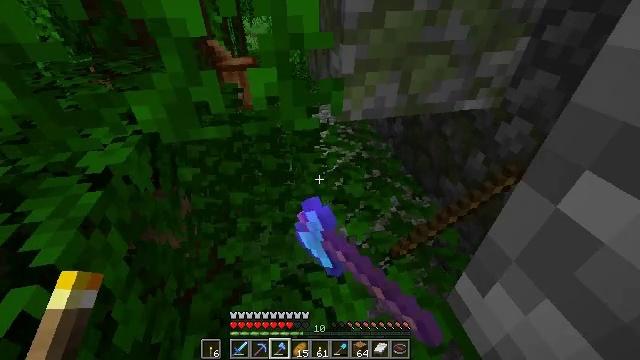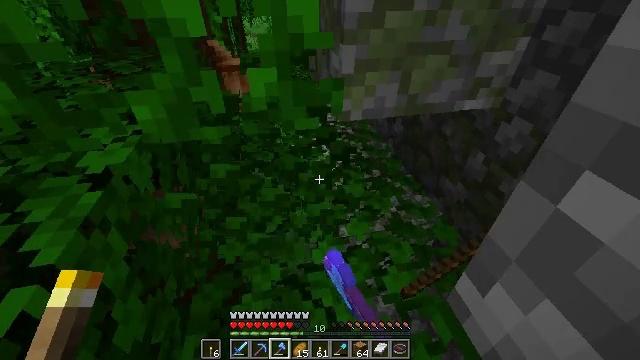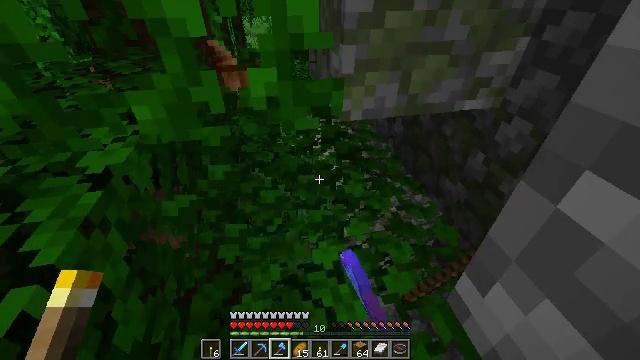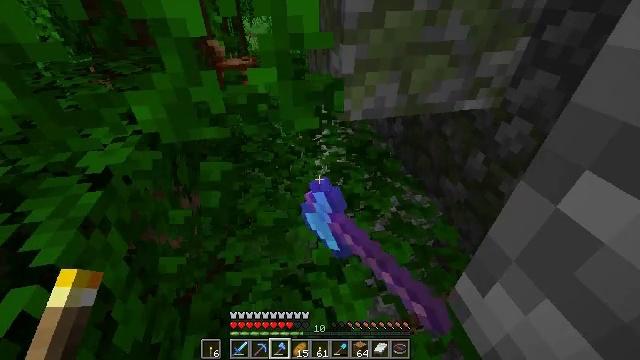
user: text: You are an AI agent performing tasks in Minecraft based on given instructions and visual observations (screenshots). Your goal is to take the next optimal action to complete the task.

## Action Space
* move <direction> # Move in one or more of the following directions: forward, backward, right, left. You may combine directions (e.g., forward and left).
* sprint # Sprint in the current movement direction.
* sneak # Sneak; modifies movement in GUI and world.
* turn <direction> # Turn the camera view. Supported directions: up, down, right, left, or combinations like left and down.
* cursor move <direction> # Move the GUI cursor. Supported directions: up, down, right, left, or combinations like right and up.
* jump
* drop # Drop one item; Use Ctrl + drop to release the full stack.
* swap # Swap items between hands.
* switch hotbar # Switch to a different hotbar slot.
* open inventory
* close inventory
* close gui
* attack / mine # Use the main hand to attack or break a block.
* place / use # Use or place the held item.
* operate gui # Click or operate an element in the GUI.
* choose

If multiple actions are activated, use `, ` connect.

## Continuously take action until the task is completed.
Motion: motion action
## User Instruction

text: Mine oak leaves.
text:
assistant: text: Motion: attack / mine
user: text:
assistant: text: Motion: attack / mine
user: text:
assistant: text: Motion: attack / mine
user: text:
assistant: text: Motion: attack / mine